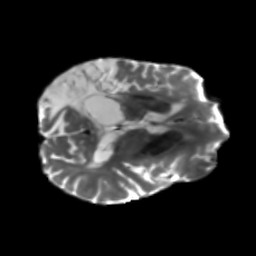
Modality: T2w
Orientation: axial
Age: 61
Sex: male
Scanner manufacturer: siemens
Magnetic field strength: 3 T
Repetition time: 5.25 s
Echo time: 0.08 s